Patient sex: M
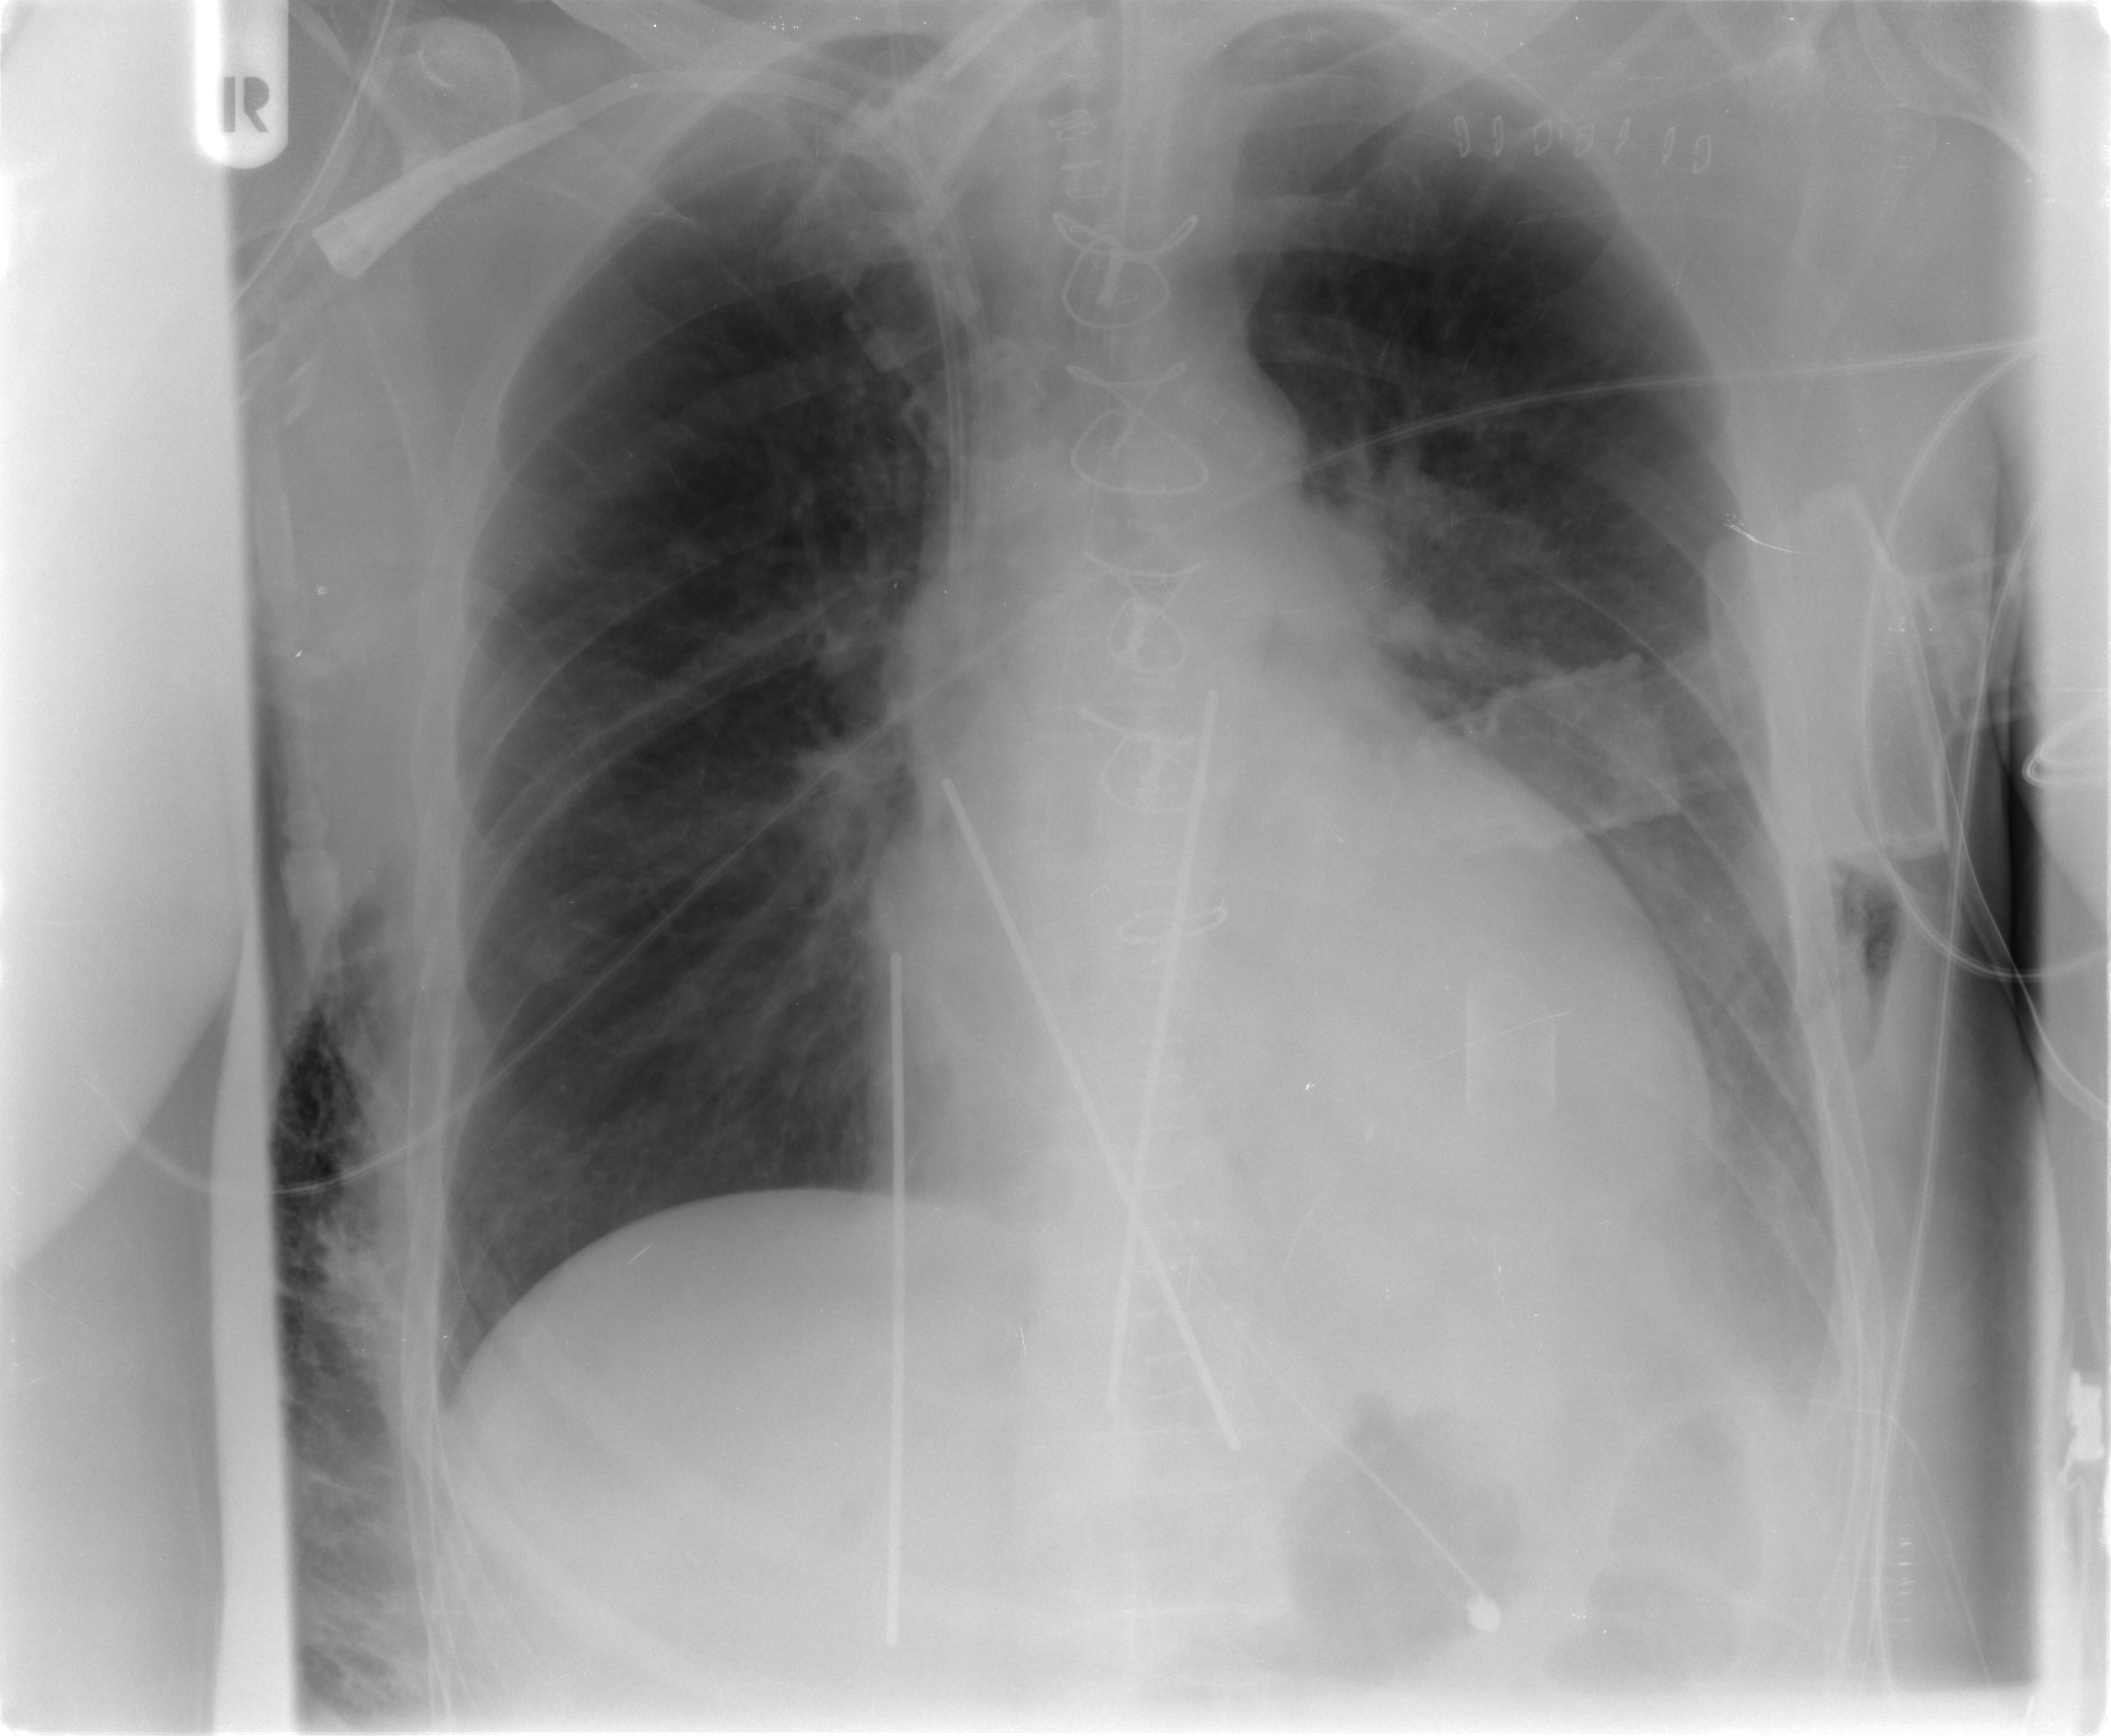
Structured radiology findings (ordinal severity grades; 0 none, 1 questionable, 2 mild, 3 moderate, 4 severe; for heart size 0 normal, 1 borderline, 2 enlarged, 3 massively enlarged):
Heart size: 2
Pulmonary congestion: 2
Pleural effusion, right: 0
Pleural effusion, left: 2
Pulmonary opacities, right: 0
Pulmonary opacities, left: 0
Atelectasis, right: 0
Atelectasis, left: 2